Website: crate-barrel
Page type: billing-address
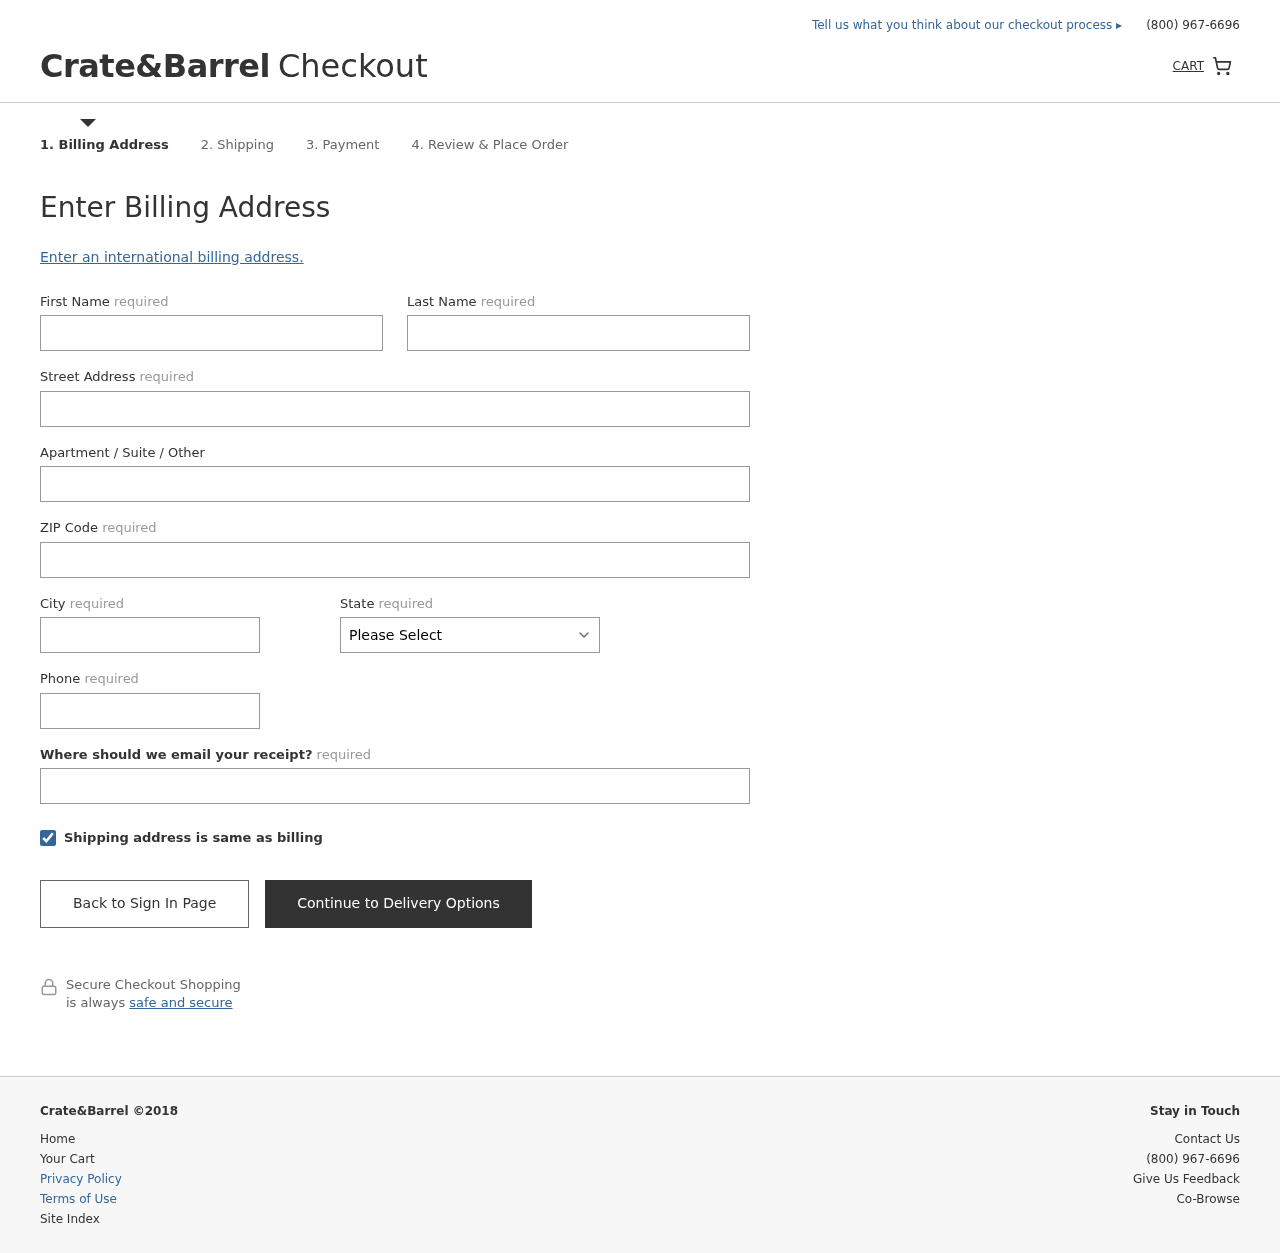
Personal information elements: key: PII_STATE
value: FM
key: PII_FIRSTNAME
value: Ashley
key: PII_LASTNAME
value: Shaffer
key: PII_STREET
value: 79880 Hicks Summit Apt. 271
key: PII_POSTCODE
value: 62957
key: PII_CITY
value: Keithport
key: PII_PHONE
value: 6433831414
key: PII_EMAIL
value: ashaffer@yahoo.com